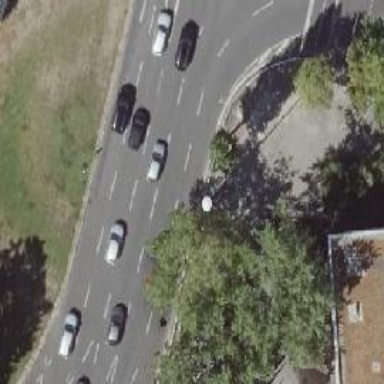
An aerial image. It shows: Primary highway with asphalt surface featuring circular junction.